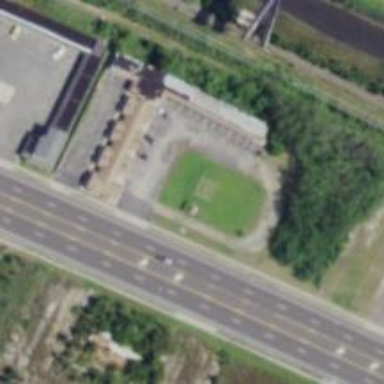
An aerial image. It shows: Building that is motel.